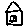
Label: house